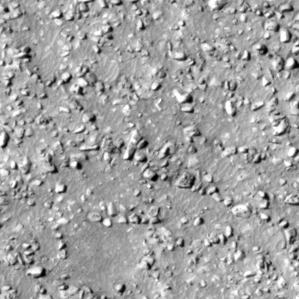
Label: non_frost